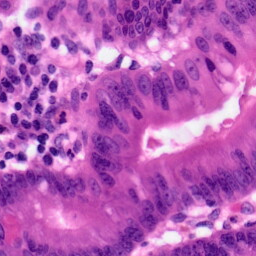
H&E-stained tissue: Pancreatic